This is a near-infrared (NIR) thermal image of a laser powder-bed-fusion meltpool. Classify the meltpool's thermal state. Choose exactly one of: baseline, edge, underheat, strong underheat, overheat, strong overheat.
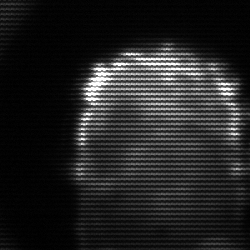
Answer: baseline